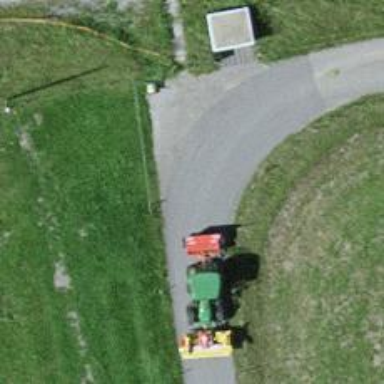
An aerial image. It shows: Agricultural motorcar service road.